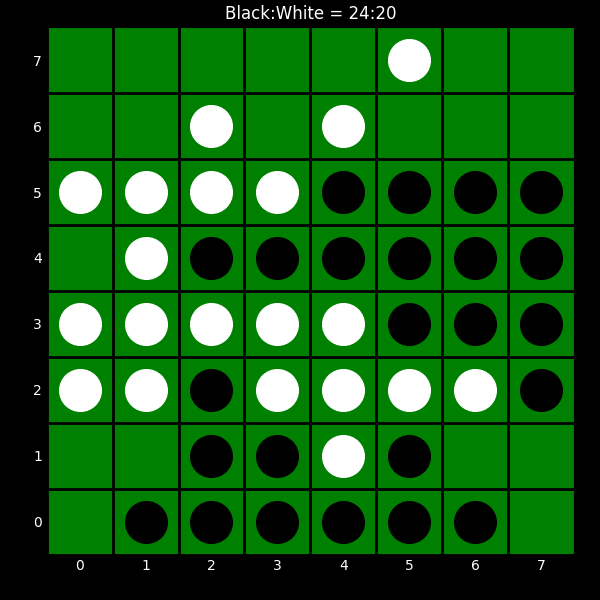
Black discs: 24
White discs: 20